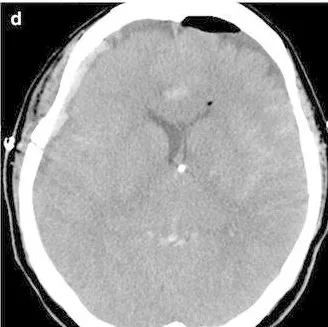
On post-operative Day 5 (c, d), head CT scan showed small lateral ventricles and effacement of the cisterns.
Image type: radiology (ct)